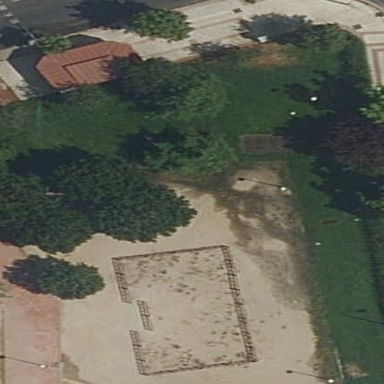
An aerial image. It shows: Garden that is leisure land.